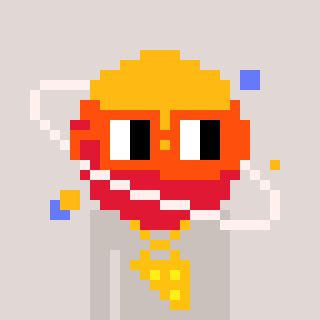
a pixel art character with square orange glasses, a saturn-shaped head and a foggrey-colored body on a warm background